Interaction volume radius: 5 \u00c5
Interaction volume height: 20 \u00c5
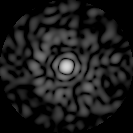
Disorder parameter: 0.8598